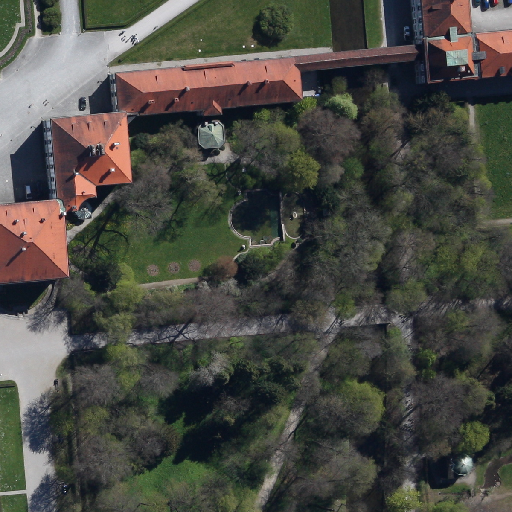
Referring expression: building along the road